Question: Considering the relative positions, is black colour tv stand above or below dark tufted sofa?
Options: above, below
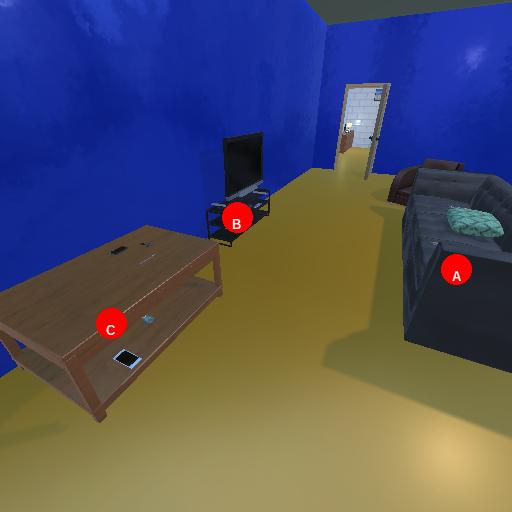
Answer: above